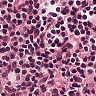
Metastatic tissue present: no